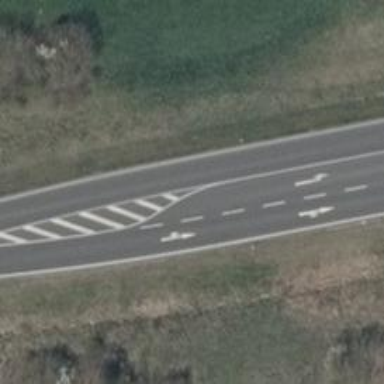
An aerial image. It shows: Primary highway.